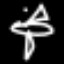
Label: airplane